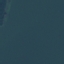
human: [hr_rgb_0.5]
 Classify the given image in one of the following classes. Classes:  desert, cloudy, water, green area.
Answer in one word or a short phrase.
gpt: water